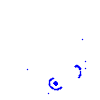
Particle: pion